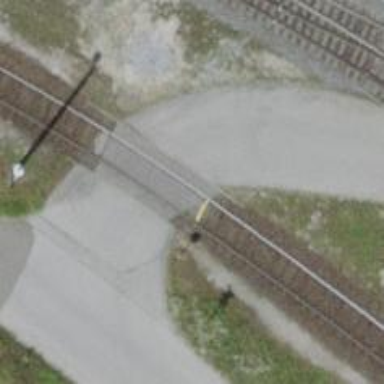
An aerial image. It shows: Level crossing along the railway.